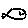
Label: fish